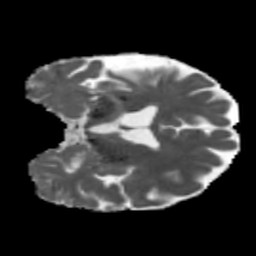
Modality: MD
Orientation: coronal
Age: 66
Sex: male
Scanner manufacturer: siemens
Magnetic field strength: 3 T
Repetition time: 5.47 s
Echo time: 0.0854 s